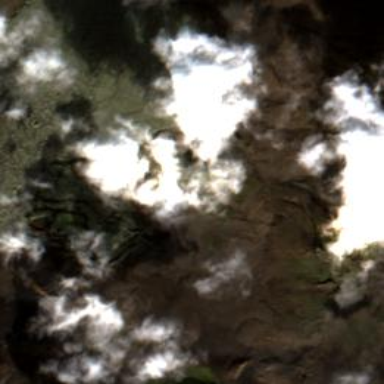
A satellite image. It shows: Volcanic vent in natural setting.